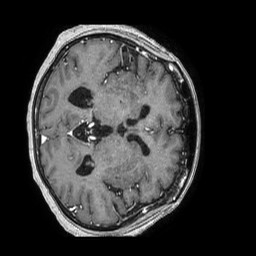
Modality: T1w
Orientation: axial
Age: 72
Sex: female
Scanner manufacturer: philips
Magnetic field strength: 1.5 T
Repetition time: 0.007752 s
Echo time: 0.003583 s